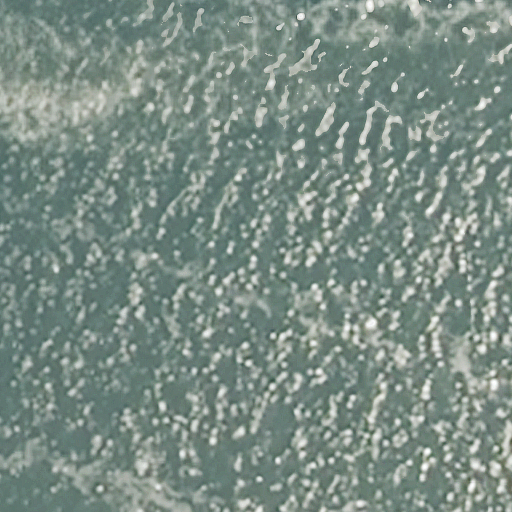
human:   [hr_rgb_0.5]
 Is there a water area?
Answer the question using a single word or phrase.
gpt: yes

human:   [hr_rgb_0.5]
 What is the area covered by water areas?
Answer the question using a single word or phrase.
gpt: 10603m2

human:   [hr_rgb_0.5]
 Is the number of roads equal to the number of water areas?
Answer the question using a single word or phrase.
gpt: no

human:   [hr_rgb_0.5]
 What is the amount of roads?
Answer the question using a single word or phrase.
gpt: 2

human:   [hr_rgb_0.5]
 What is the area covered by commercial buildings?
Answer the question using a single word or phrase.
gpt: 0m2

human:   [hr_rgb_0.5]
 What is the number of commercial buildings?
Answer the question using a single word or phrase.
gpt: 0

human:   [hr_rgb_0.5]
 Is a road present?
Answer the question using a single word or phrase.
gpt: yes

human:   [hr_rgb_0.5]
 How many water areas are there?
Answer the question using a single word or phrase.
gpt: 1

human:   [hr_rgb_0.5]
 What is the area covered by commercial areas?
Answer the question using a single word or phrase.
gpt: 0m2

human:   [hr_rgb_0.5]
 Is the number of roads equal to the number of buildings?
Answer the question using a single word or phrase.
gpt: no

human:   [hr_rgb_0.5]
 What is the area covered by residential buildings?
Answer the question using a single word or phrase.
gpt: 0m2

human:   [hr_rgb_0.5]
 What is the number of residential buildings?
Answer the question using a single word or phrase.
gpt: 0

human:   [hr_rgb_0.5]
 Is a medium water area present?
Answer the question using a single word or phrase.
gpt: no

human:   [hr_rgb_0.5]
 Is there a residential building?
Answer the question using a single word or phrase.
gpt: no

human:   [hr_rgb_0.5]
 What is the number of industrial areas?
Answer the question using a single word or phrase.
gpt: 0

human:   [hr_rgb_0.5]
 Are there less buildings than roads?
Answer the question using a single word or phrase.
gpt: yes

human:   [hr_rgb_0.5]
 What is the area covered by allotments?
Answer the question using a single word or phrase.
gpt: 0m2

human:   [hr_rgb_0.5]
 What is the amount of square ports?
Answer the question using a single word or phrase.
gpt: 0

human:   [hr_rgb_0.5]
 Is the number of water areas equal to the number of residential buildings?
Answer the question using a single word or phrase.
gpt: no

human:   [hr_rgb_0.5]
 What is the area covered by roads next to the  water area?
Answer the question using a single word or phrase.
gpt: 0m2

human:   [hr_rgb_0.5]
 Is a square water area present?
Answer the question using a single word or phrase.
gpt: no

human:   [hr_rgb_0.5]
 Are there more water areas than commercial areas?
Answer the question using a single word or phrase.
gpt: yes

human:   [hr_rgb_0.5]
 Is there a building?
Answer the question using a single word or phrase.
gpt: no

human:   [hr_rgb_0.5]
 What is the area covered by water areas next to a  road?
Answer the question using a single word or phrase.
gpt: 10603m2

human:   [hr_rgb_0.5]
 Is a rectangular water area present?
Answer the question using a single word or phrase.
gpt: yes

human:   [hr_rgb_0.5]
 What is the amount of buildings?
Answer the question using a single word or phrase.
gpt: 0

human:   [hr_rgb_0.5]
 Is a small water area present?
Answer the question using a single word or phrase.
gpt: no

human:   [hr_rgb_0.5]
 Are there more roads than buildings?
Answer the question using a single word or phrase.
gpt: yes

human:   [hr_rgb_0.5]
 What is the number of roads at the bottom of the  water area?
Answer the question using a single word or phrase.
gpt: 0

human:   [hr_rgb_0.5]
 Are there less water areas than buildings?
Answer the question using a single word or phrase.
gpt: no

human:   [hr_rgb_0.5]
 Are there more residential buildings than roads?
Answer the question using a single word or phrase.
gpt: no

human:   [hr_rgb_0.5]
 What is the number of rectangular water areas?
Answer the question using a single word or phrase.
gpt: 1

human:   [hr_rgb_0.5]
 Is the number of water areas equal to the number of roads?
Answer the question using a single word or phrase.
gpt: no

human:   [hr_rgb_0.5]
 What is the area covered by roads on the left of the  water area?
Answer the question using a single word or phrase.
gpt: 0m2

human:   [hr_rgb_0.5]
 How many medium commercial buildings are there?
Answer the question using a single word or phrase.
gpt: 0

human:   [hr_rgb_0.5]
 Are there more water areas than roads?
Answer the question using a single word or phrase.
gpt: no

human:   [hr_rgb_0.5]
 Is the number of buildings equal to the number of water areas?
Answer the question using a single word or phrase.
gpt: no

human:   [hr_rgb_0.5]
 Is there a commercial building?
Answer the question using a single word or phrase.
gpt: no

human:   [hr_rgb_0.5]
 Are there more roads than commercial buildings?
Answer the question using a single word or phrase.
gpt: yes

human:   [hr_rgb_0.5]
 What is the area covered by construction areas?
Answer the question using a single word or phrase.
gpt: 0m2

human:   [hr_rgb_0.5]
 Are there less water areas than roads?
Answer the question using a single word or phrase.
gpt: yes

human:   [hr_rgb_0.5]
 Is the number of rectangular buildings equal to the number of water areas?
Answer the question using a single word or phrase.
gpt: no

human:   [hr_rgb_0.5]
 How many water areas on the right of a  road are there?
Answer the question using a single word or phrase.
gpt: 0

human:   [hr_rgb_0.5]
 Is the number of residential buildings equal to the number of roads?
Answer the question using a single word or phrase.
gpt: no

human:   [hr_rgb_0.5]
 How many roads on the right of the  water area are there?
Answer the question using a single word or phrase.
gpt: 2

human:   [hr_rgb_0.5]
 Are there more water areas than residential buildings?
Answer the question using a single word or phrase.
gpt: yes

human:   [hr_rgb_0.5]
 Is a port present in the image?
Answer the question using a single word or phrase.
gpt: no

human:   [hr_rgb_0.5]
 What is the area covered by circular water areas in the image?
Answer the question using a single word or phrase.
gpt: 0m2

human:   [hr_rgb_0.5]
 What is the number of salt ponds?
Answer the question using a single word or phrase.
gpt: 0

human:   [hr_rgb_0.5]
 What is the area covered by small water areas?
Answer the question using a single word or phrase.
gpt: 0m2

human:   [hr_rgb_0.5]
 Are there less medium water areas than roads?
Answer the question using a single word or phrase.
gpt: yes

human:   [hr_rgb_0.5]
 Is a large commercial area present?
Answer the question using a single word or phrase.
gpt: no

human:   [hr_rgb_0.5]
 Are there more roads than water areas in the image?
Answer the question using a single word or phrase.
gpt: yes

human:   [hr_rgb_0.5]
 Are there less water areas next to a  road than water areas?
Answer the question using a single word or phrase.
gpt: no

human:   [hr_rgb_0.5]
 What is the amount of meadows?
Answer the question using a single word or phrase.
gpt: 0

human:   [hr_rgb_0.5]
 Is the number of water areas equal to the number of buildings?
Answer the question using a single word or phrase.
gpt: no

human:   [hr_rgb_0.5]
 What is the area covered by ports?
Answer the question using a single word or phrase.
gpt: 0m2

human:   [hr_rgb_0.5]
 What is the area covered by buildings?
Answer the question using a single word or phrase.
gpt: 0m2

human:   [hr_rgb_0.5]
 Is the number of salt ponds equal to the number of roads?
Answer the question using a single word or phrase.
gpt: no

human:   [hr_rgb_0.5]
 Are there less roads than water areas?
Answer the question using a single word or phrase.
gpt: no

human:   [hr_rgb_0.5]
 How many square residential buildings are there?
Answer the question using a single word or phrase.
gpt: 0

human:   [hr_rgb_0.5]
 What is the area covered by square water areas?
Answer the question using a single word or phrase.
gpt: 0m2

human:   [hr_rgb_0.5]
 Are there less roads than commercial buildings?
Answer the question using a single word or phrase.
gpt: no

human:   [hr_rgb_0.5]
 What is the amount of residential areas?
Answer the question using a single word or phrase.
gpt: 0